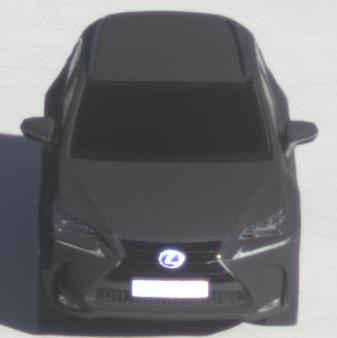
Make: Lexus
Model: NX 300h
Detailed model: NX (AZ1)
Model produced from: 2017/11
Model produced until: 2018/08
Doors: 5
Color: black
Road condition: wet road
Daytime: morning or afternoon
Contrast: high contrast